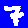
Digit: 7